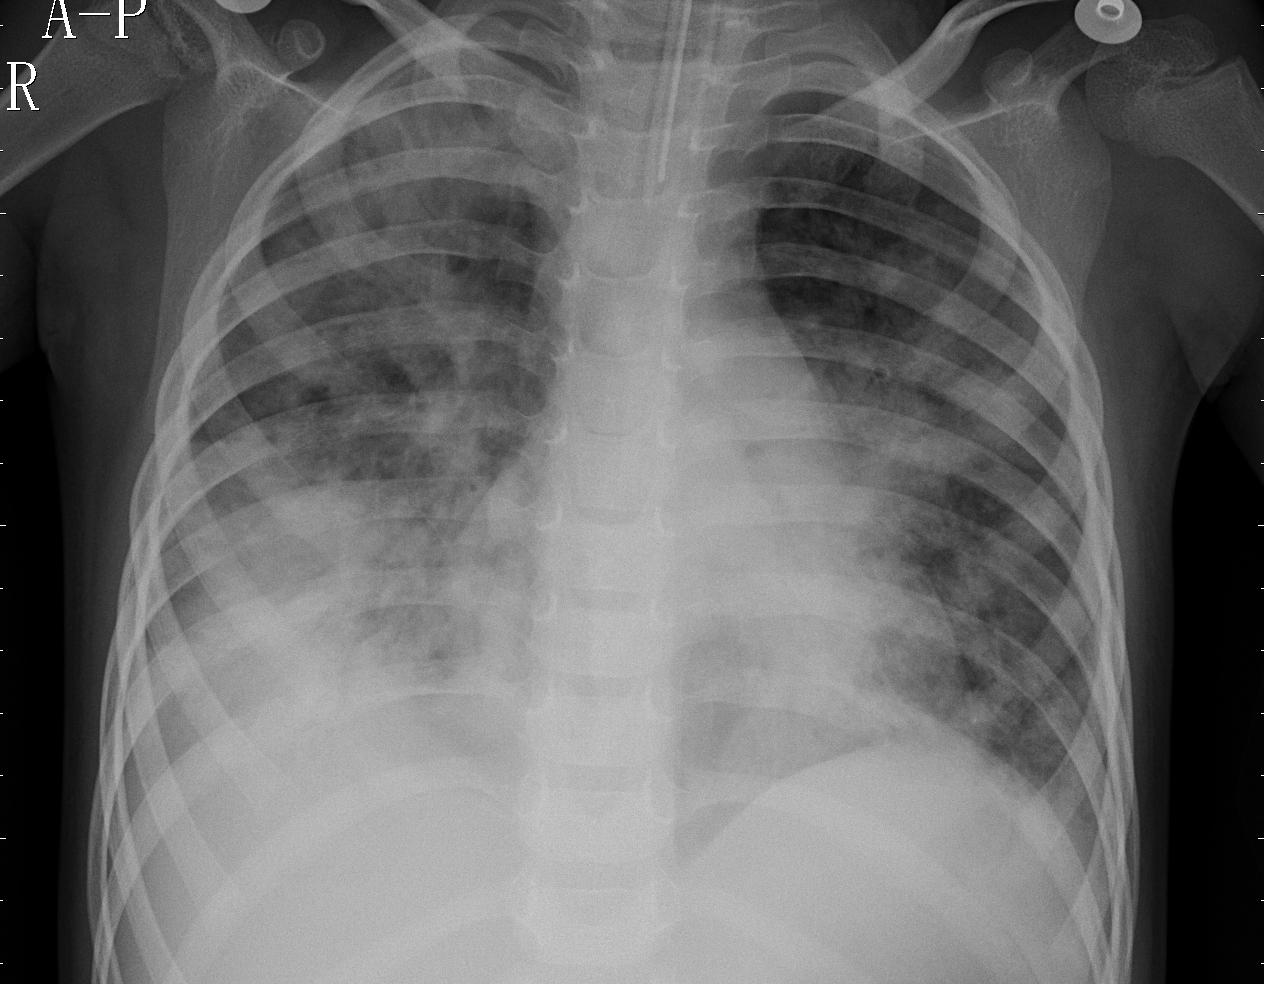
Diagnosis: PNEUMONIA